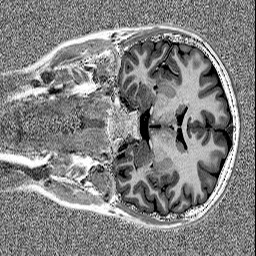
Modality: MP2RAGE
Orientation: coronal
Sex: female